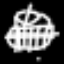
Label: hourglass